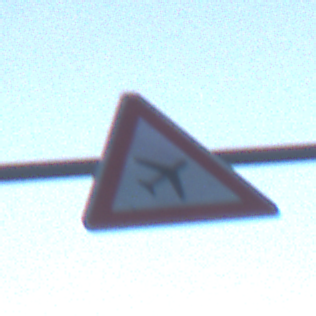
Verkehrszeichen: FlugbetriebLinks
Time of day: SunriseSunset
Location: Outdoor (RoadRail)
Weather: Clear
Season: NotSpecified
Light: Natural